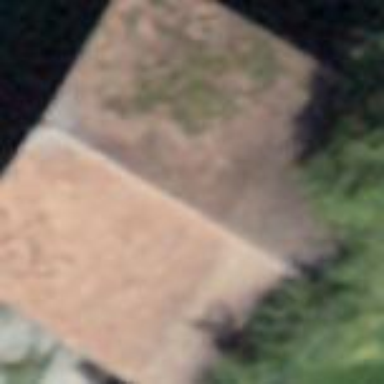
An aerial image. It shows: Rural barn.